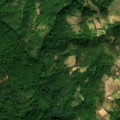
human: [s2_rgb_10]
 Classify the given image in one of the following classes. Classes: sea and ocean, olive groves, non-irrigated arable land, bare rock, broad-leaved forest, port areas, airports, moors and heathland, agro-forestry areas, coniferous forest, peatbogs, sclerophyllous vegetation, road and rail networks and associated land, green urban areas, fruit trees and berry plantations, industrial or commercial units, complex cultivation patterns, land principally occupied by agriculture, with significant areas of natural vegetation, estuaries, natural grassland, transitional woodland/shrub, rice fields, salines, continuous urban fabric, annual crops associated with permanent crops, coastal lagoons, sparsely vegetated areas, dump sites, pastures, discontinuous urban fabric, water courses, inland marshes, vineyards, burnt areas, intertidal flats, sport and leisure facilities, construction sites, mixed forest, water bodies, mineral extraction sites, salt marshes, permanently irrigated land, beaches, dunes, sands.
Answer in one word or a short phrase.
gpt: pastures, broad-leaved forest